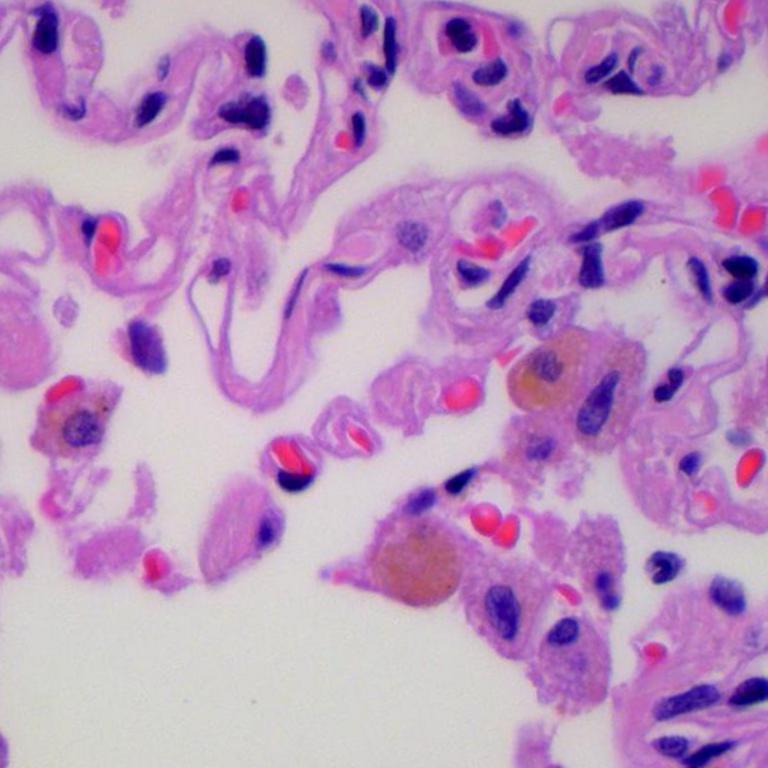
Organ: lung
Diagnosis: benign